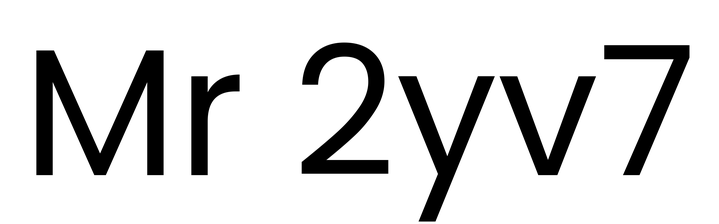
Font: Poppins-Regular